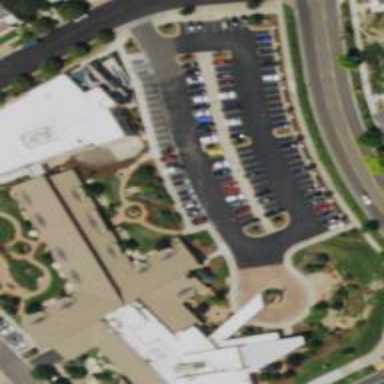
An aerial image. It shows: Parking space.